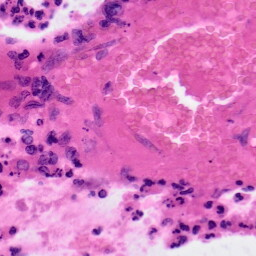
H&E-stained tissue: Colon